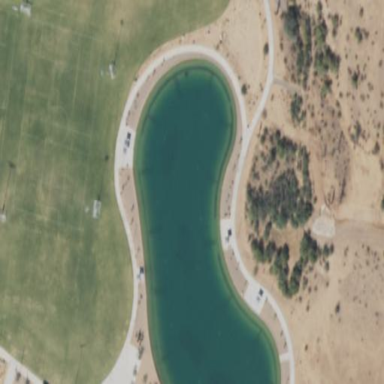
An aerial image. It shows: Pond with natural water.